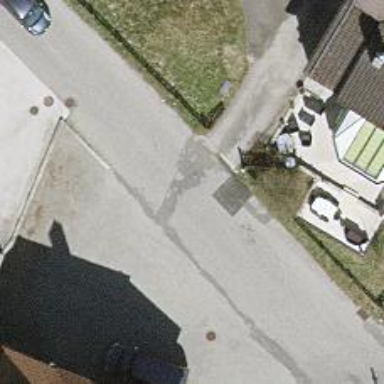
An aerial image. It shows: Residential road with asphalt surface.